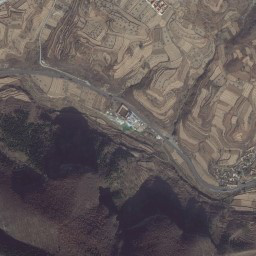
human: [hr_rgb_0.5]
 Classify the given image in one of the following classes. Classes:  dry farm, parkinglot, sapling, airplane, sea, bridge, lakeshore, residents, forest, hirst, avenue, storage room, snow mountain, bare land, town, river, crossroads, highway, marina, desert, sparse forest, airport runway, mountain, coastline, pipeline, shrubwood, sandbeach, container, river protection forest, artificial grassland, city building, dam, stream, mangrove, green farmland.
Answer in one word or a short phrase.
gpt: mountain